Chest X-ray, PA view. Patient: 48 years old, sex F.
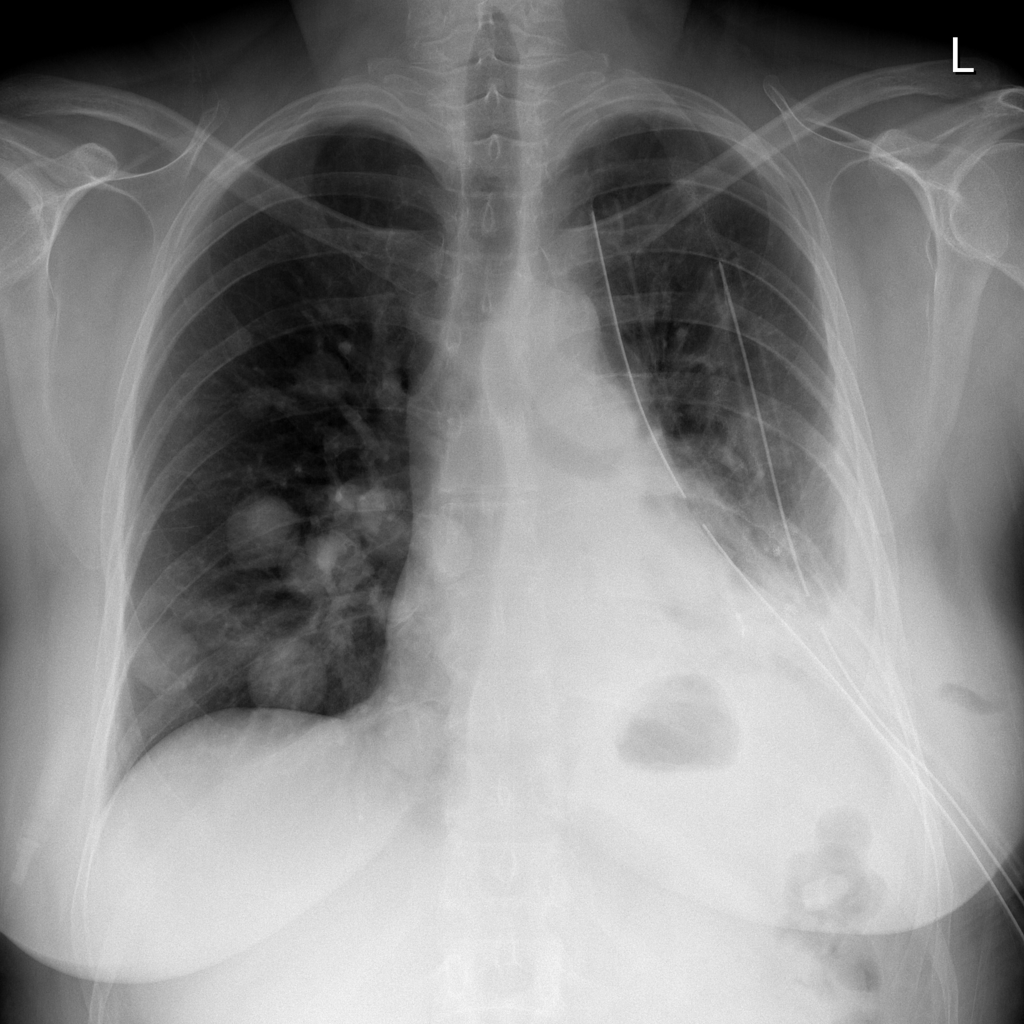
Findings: Effusion, Nodule